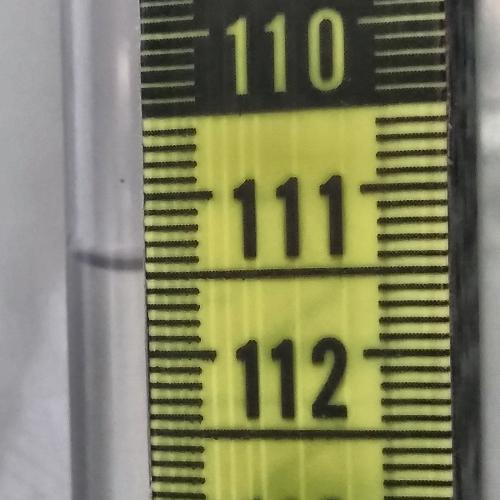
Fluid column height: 111.5 cm